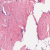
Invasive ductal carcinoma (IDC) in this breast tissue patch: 0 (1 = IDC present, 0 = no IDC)